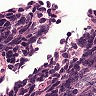
Metastatic tissue present: no